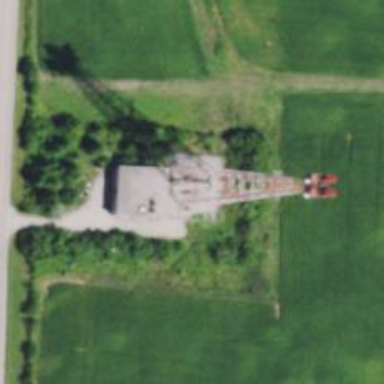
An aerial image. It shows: Man-made mast used for communication purposes.